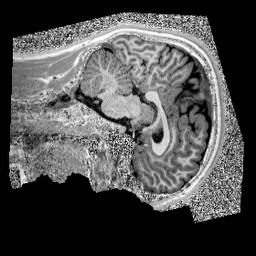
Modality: UNIT1
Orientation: sagittal
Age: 13
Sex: male
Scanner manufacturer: siemens
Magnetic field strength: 3 T
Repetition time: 4 s
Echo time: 0.00299 s